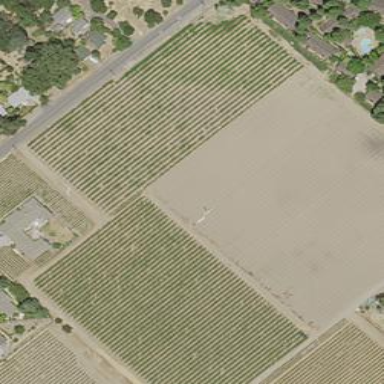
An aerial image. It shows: Vineyard growing wine grapes.